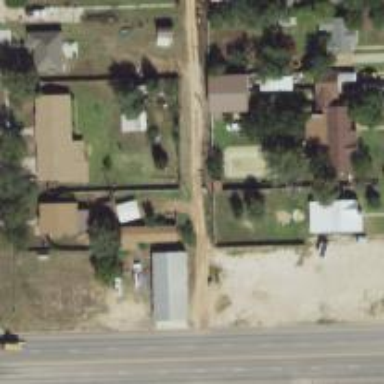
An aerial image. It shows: Alley classified as service road.